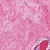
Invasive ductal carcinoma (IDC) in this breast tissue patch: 0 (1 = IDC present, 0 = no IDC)